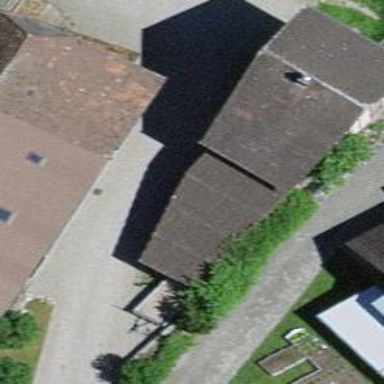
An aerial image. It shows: Rural barn.